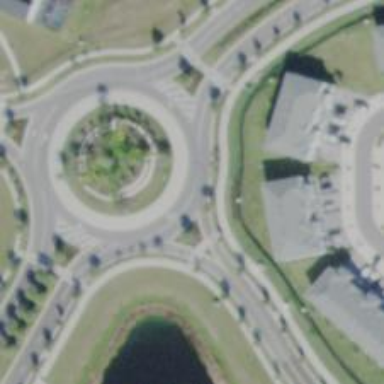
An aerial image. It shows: Tertiary road with asphalt surface leading to roundabout.